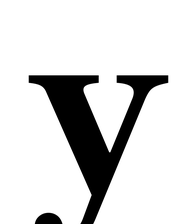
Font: LibreCaslonText_Bold